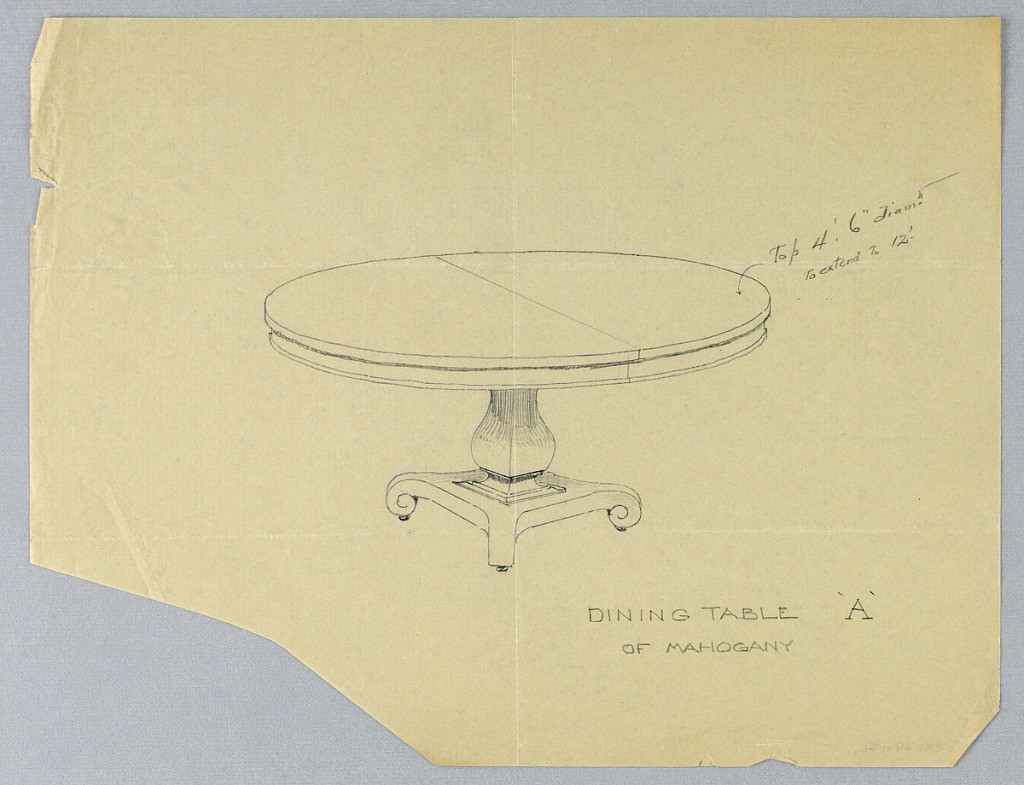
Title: Design for Dining Table "A" of Mahogany on Baluster-Like Support
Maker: A.N. Davenport Co.
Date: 1900–05
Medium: Graphite on thin cream paper
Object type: Drawing
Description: Round molded top with dividing stretcher running across center, raised on baluster-like support on rectangular platform, sitting atop molded "X"-shaped base terminating in scroll-like feet on casters.